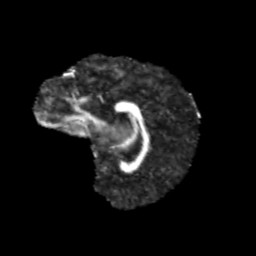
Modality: FA
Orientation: sagittal
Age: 11
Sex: female
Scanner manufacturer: siemens
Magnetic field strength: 3 T
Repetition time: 3.8 s
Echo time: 0.07 s